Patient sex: F
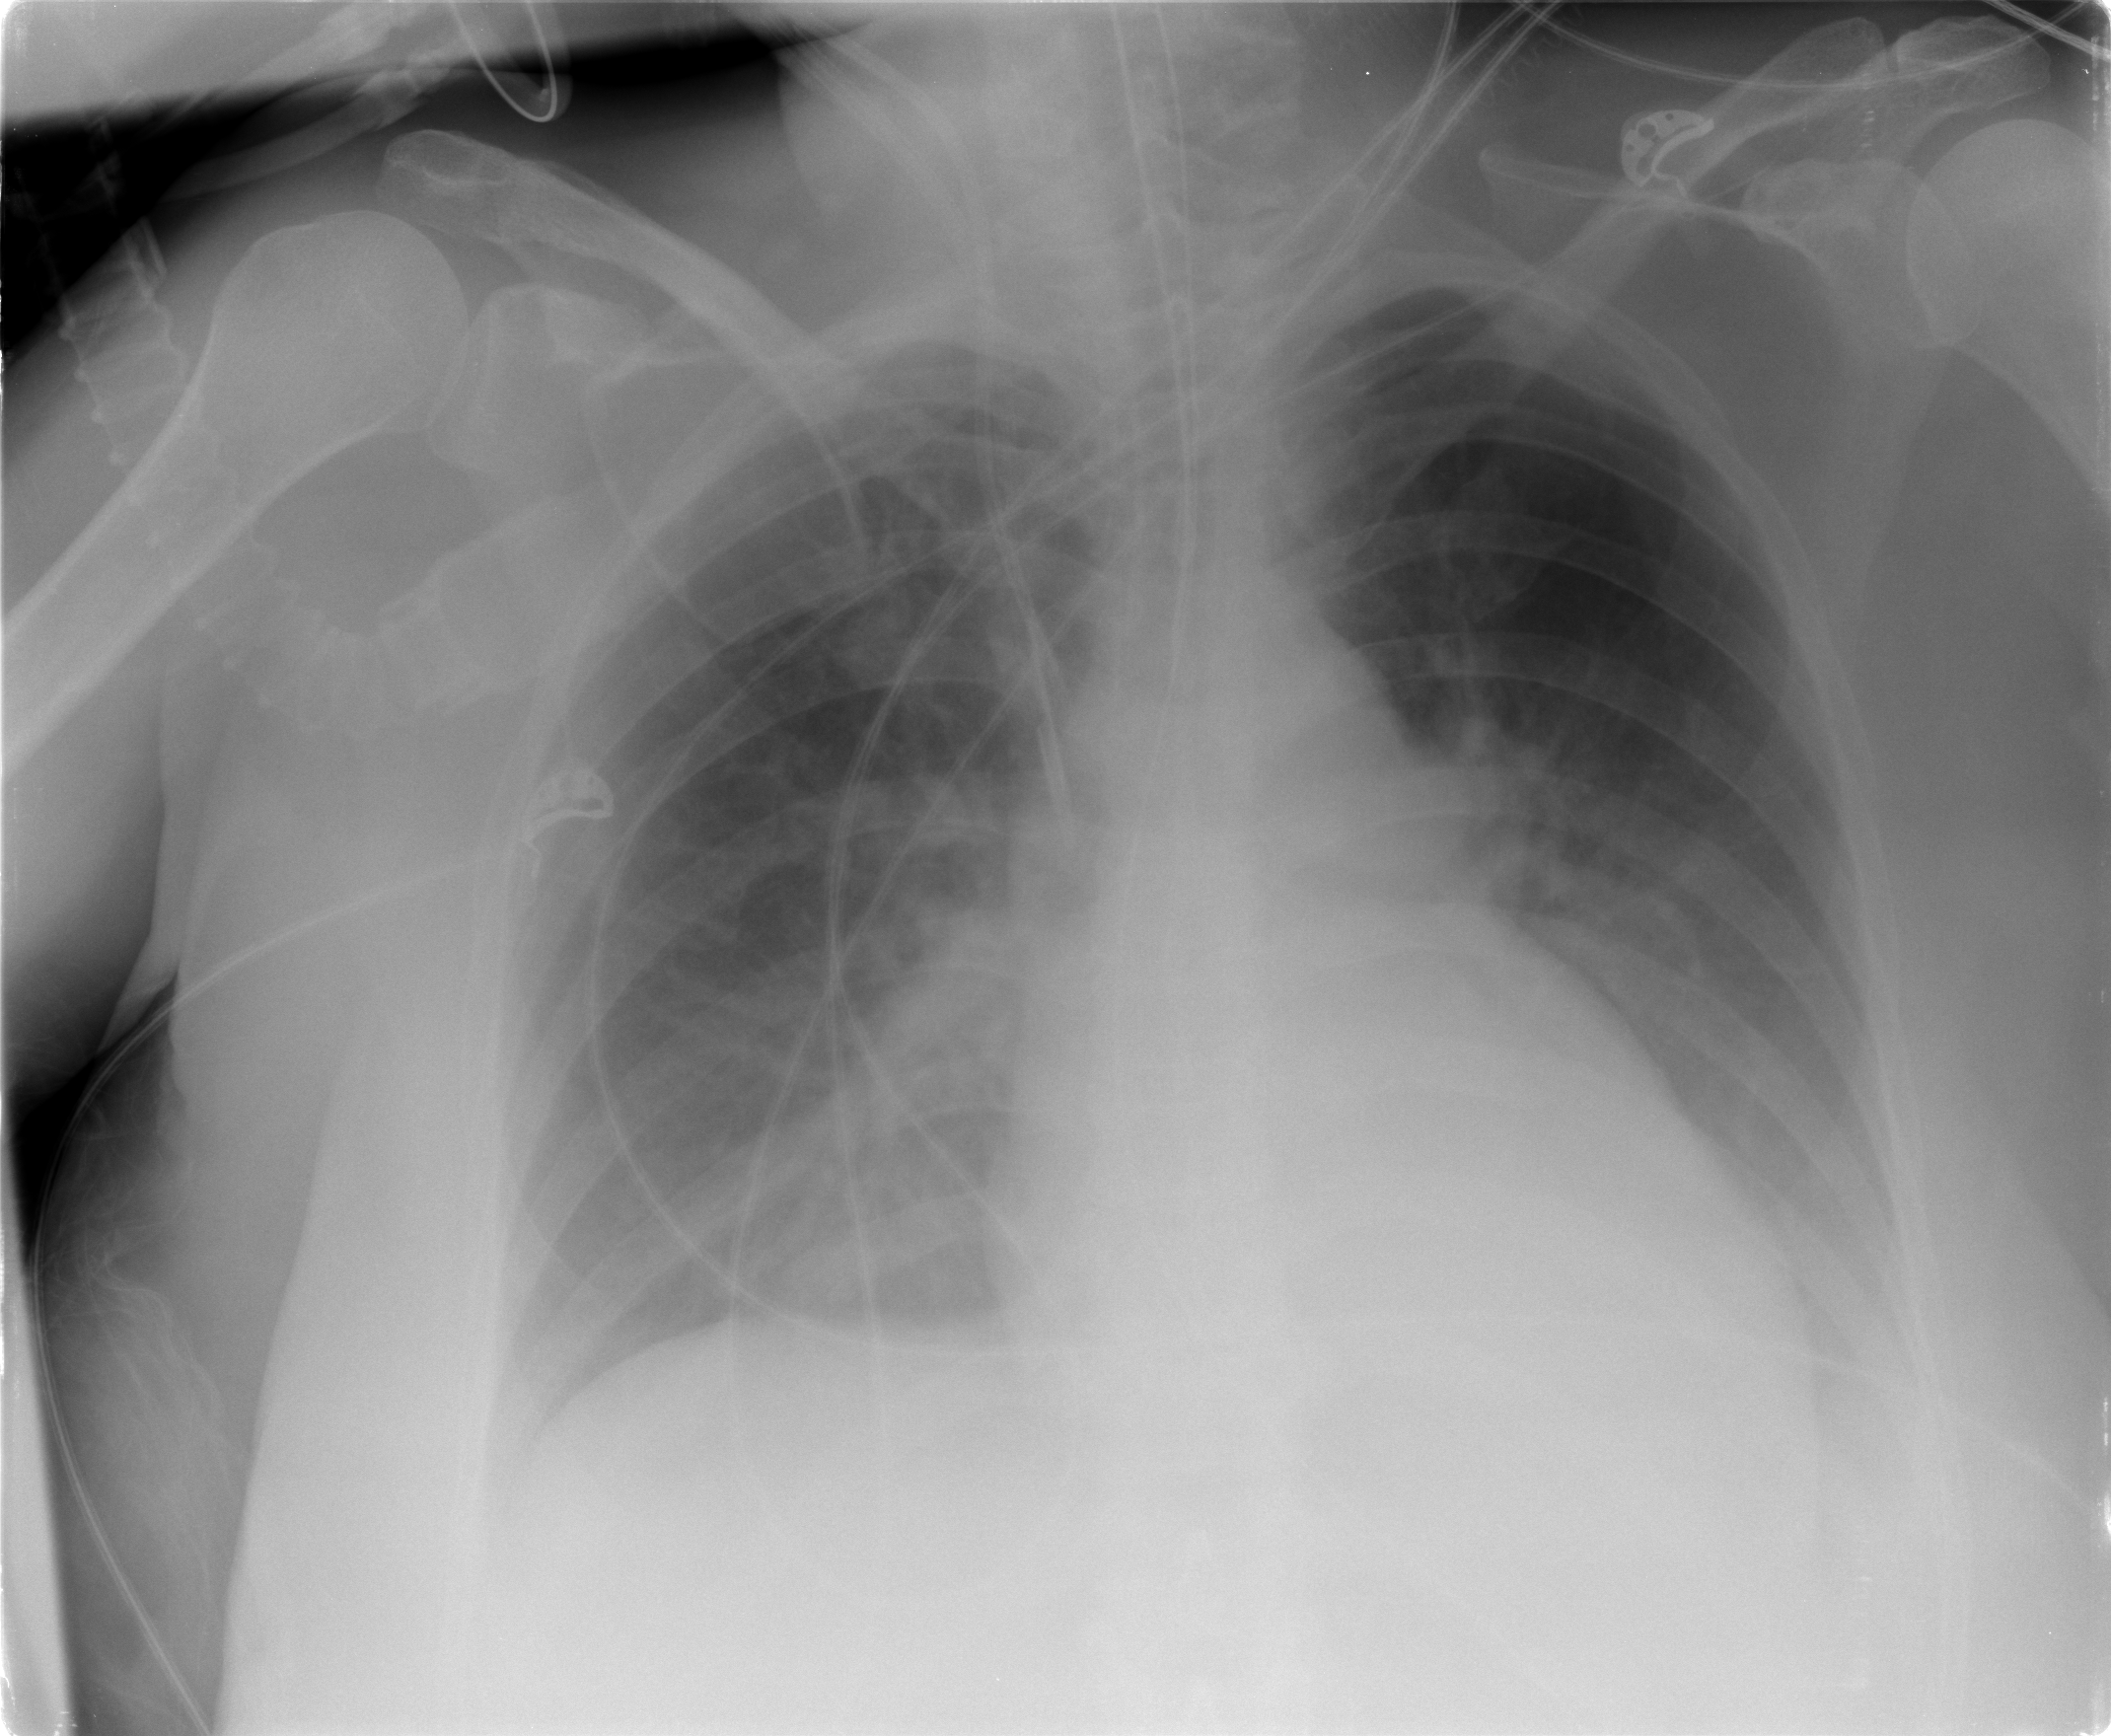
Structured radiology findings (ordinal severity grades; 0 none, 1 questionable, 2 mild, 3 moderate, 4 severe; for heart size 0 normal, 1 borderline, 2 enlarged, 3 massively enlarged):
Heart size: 0
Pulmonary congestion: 0
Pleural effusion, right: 2
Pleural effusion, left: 3
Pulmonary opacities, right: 2
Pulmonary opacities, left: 2
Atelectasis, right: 2
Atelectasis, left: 2